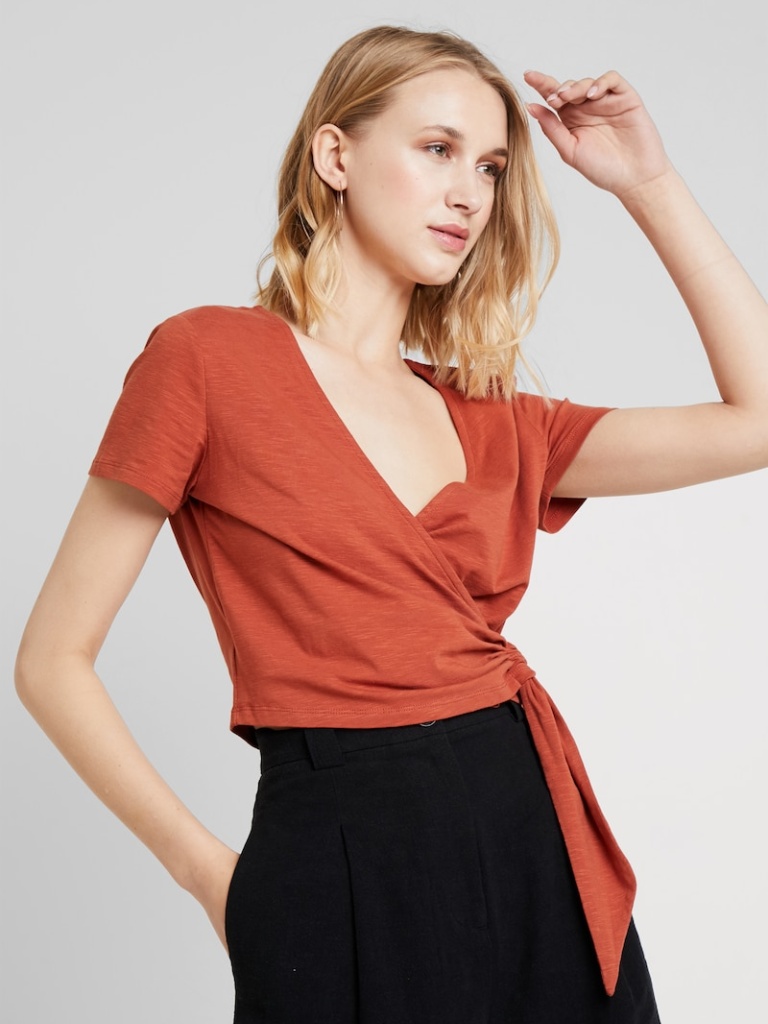
jersey tight short sleeve cropped length Untucked v-neck wrap